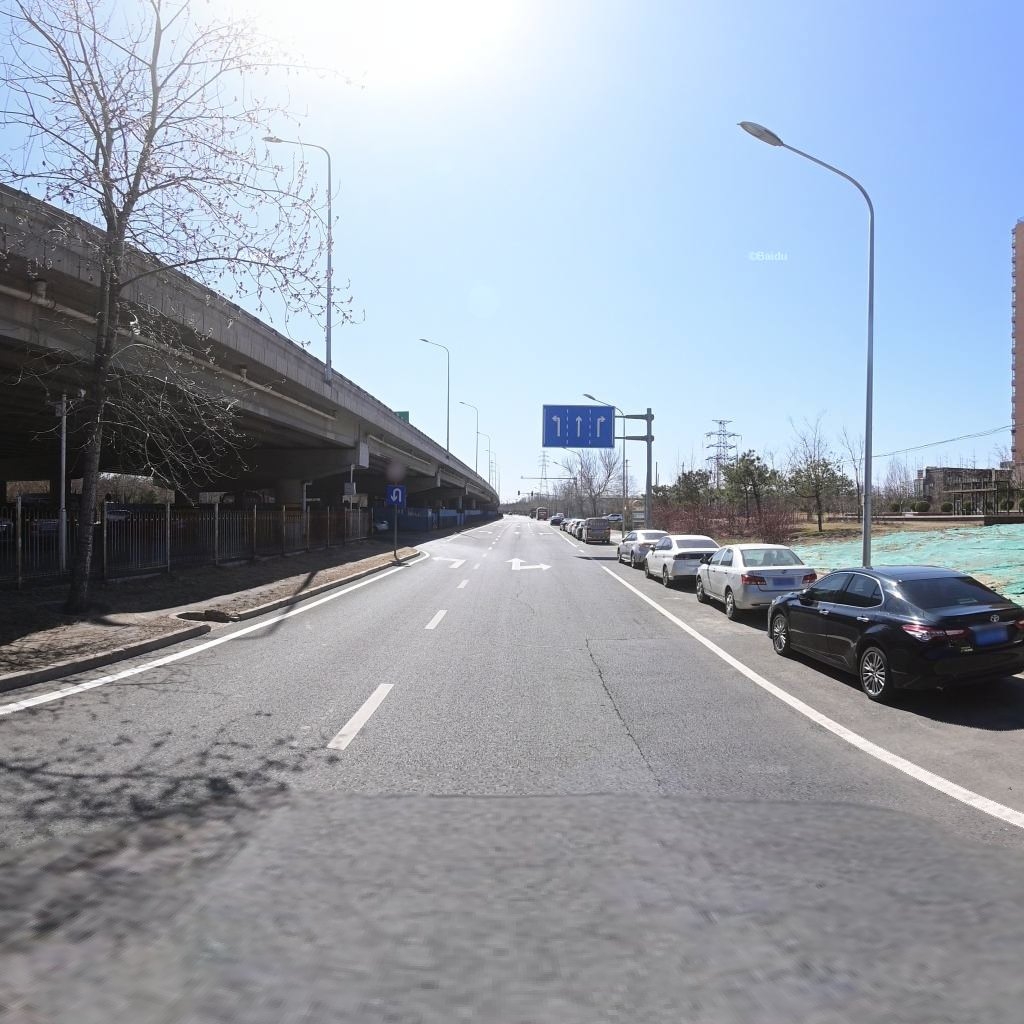
Region: Chaoyang
Road damage annotations: longitudinal crack, longitudinal crack, transverse crack